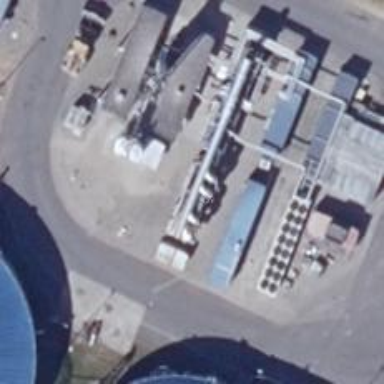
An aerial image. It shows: Generator is pictured.